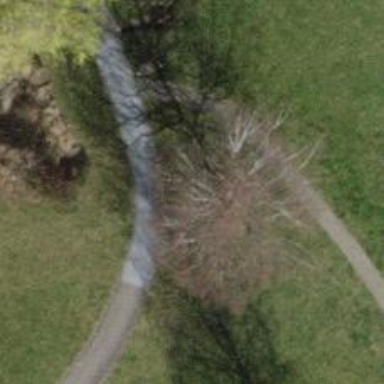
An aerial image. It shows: Bench.